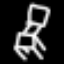
Label: chair